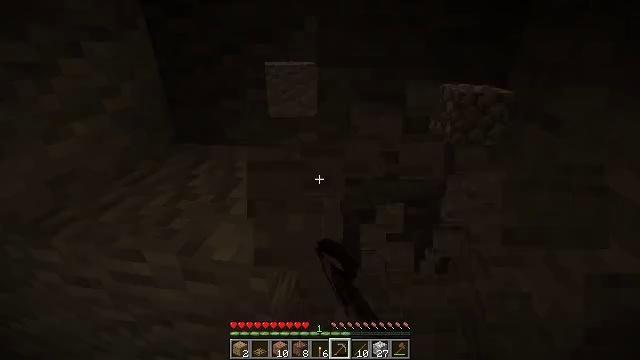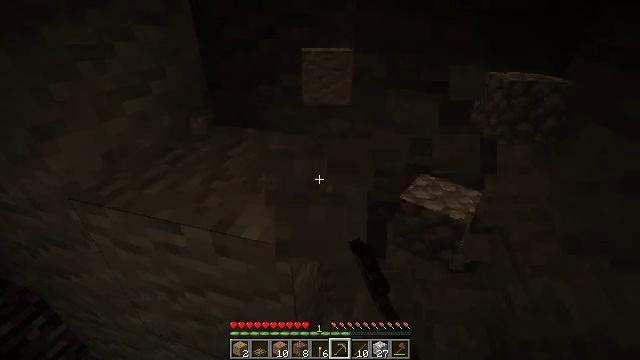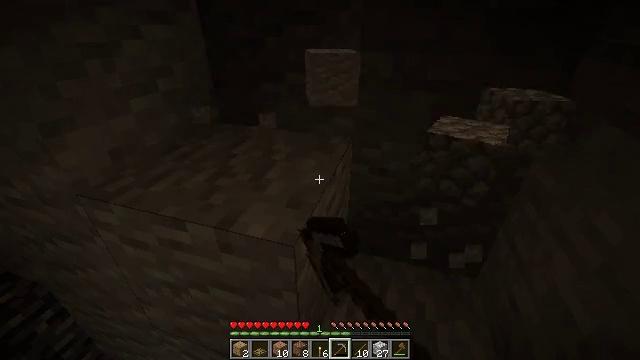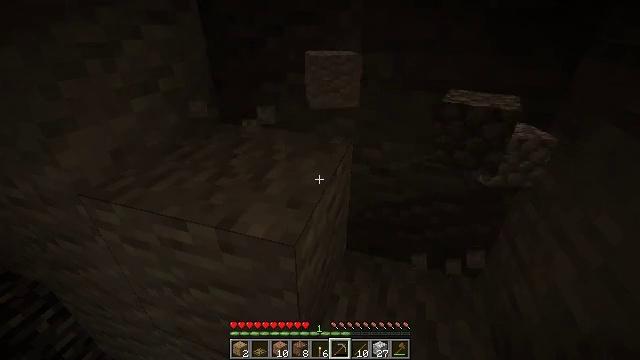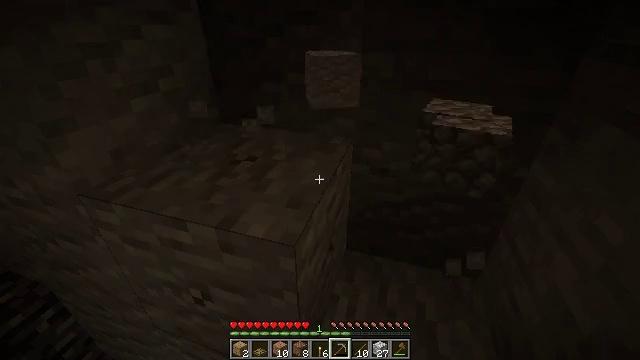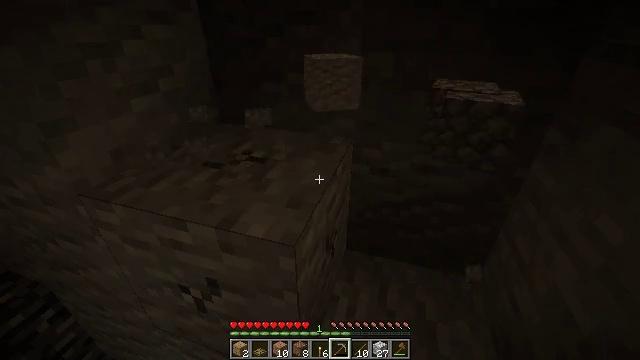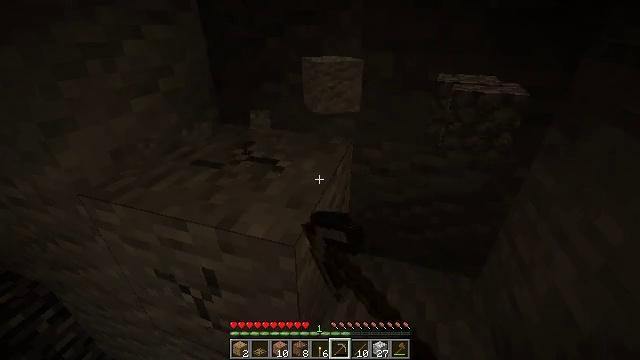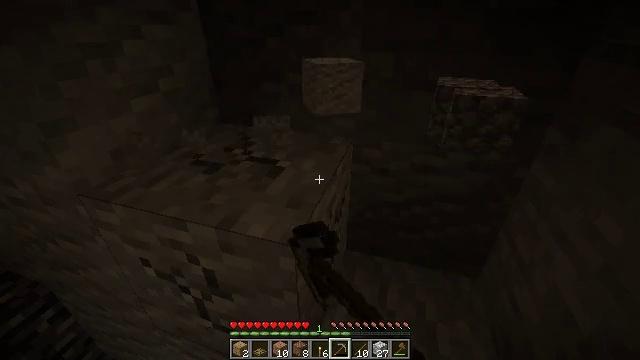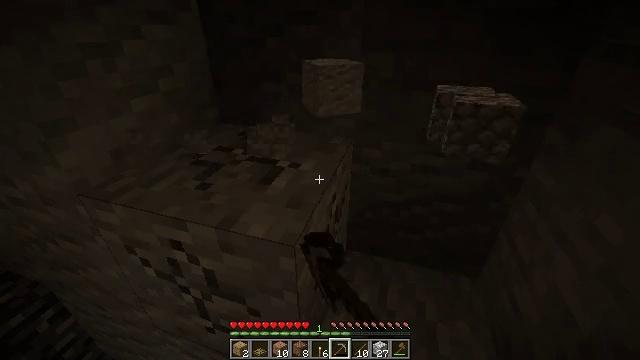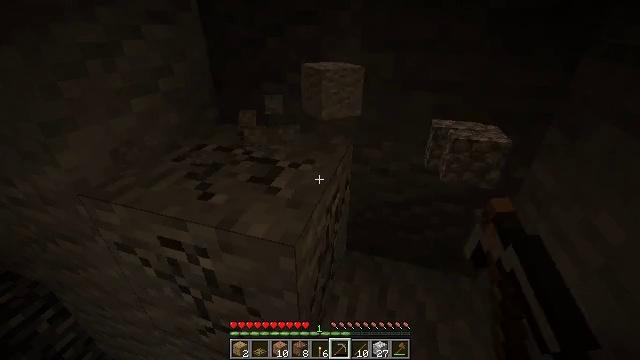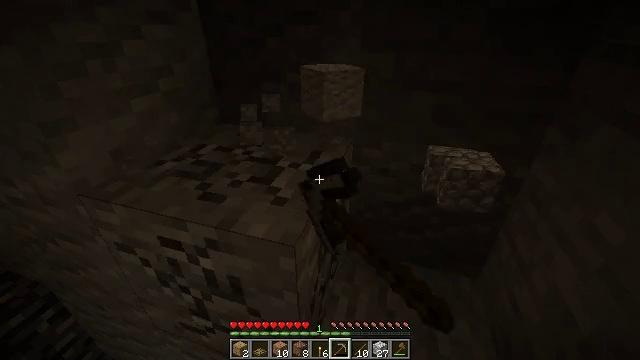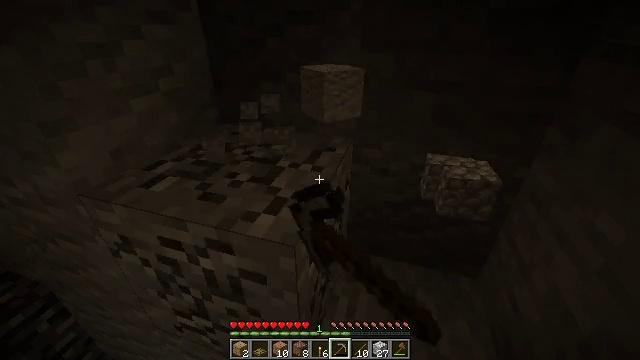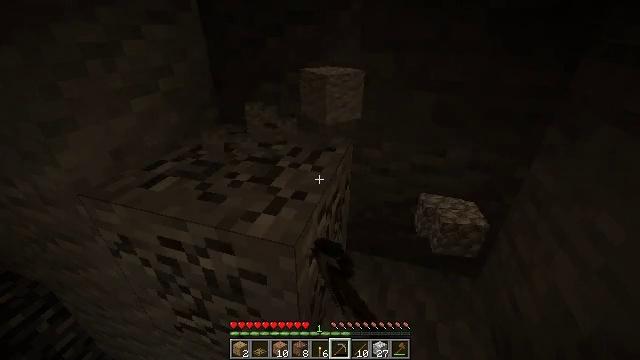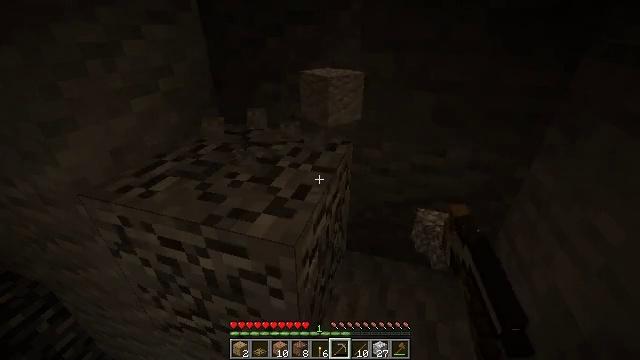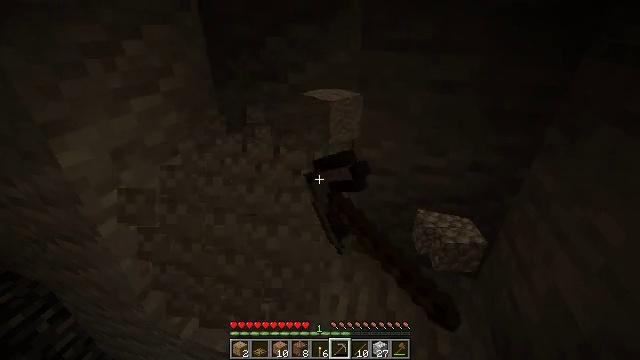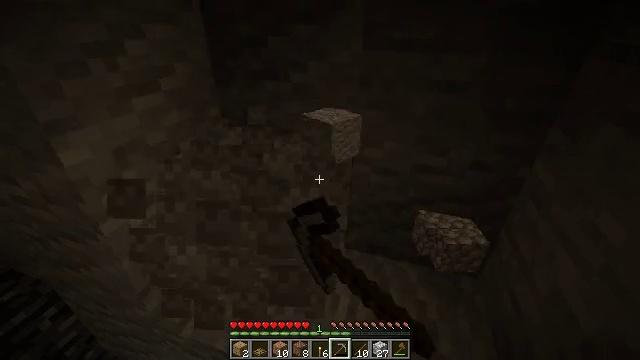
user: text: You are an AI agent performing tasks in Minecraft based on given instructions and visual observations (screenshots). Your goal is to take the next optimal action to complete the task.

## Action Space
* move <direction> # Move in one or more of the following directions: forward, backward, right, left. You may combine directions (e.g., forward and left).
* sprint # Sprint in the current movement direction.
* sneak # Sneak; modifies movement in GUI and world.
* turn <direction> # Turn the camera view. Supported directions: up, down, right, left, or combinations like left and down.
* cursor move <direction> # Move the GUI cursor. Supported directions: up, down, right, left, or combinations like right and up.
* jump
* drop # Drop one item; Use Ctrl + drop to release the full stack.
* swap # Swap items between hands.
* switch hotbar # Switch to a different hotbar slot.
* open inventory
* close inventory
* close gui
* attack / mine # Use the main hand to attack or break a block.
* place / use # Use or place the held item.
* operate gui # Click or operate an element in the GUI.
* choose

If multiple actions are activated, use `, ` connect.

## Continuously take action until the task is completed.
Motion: motion action
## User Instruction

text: Gather andesite blocks.
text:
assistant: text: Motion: turn left and down, attack / mine
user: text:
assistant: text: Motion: turn left, attack / mine
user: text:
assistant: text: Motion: attack / mine
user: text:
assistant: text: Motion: attack / mine
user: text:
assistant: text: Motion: attack / mine
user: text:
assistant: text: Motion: attack / mine
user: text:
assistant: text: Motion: attack / mine
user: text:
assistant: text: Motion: attack / mine
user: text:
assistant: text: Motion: attack / mine
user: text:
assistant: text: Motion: attack / mine
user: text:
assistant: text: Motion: attack / mine
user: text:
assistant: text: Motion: attack / mine
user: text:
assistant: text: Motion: attack / mine
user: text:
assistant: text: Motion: attack / mine
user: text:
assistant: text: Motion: attack / mine
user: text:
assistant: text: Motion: attack / mine
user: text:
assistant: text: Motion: turn left and down, attack / mine
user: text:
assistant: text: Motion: turn left and down, attack / mine
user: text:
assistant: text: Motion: turn left, attack / mine
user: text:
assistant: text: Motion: turn left, attack / mine
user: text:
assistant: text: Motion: turn left and up, attack / mine
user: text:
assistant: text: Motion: turn left and up, attack / mine
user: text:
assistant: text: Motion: turn left and up, attack / mine
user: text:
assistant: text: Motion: turn left and up, attack / mine
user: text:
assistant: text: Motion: attack / mine
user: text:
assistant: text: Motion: attack / mine
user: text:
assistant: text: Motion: attack / mine
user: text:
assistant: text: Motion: attack / mine
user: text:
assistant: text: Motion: attack / mine
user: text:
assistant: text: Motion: attack / mine